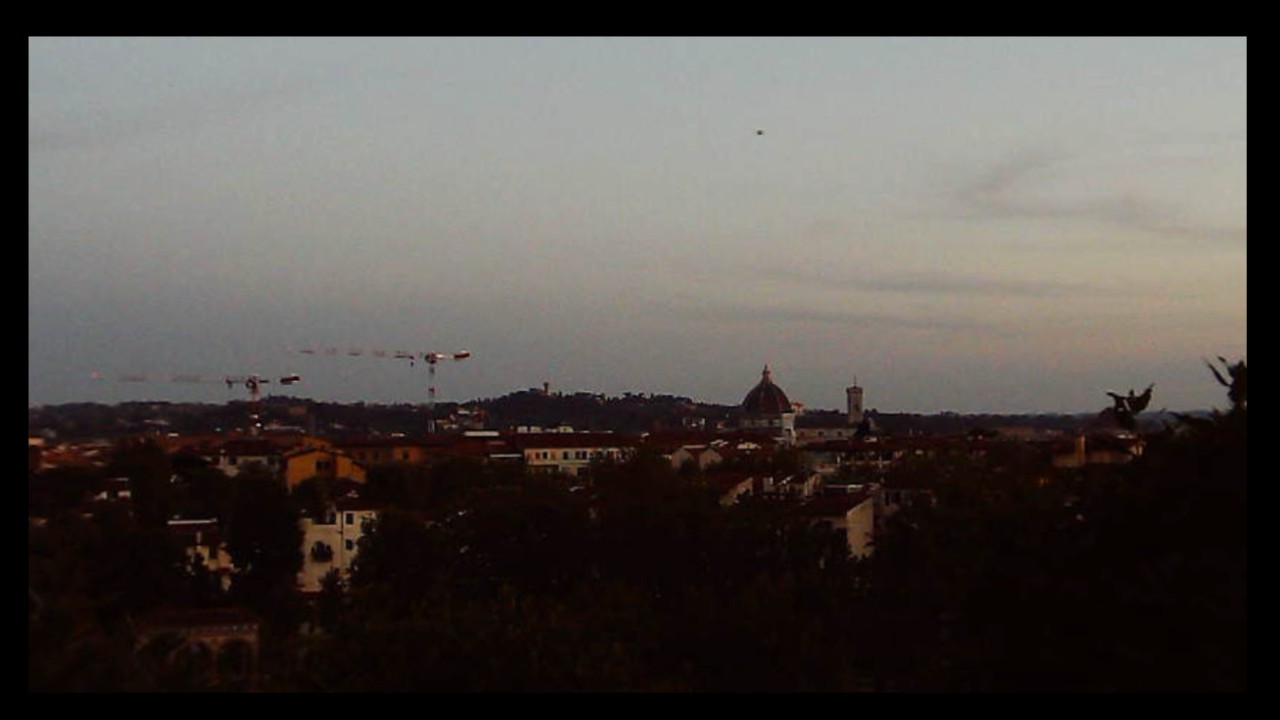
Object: DJI Mini 3